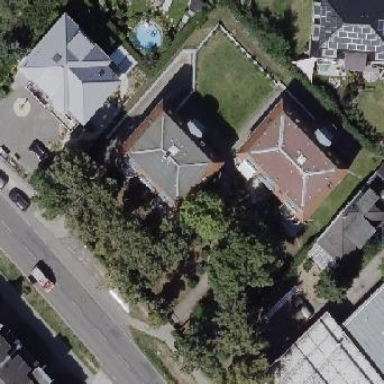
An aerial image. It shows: Quadruple saltbox roof shape on apartment building.